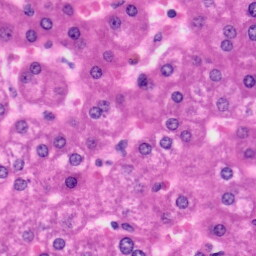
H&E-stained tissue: Liver